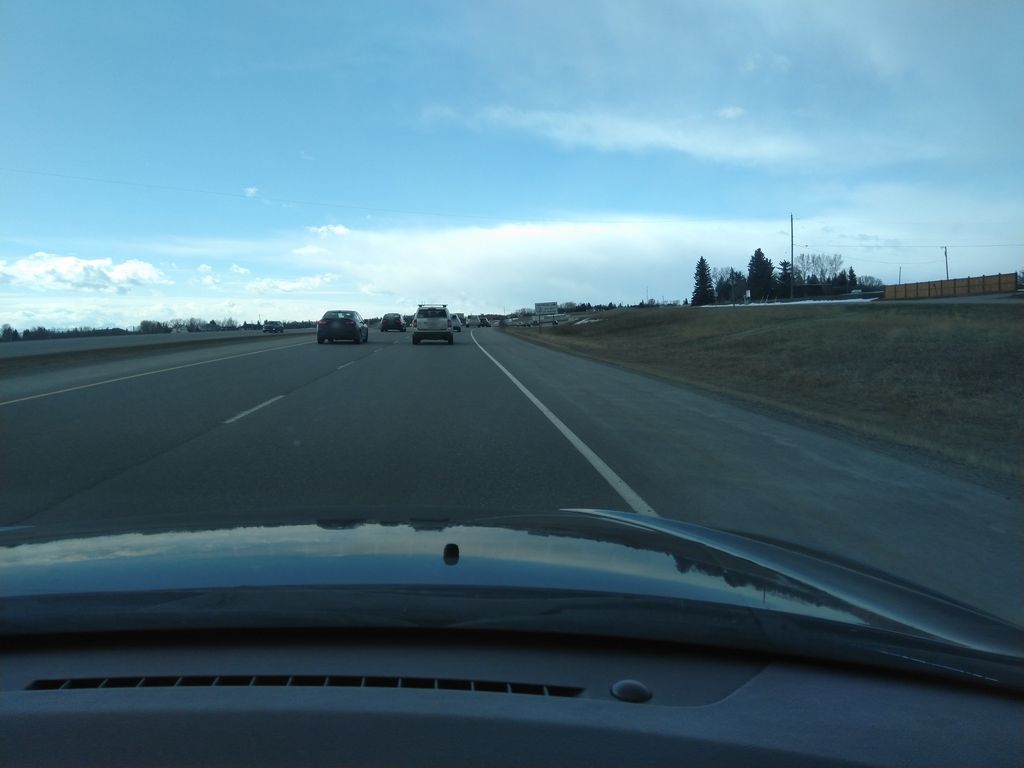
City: calgary